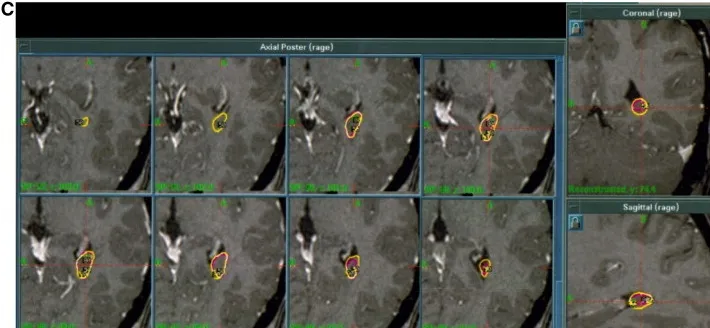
D: Axial T2 MRI showing left trigone PVH.
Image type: radiology (mri)